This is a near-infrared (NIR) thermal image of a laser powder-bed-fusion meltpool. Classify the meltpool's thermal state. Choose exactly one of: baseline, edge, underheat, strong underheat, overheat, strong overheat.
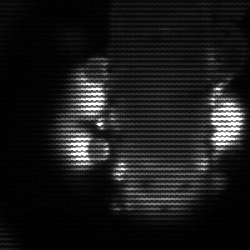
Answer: strong underheat